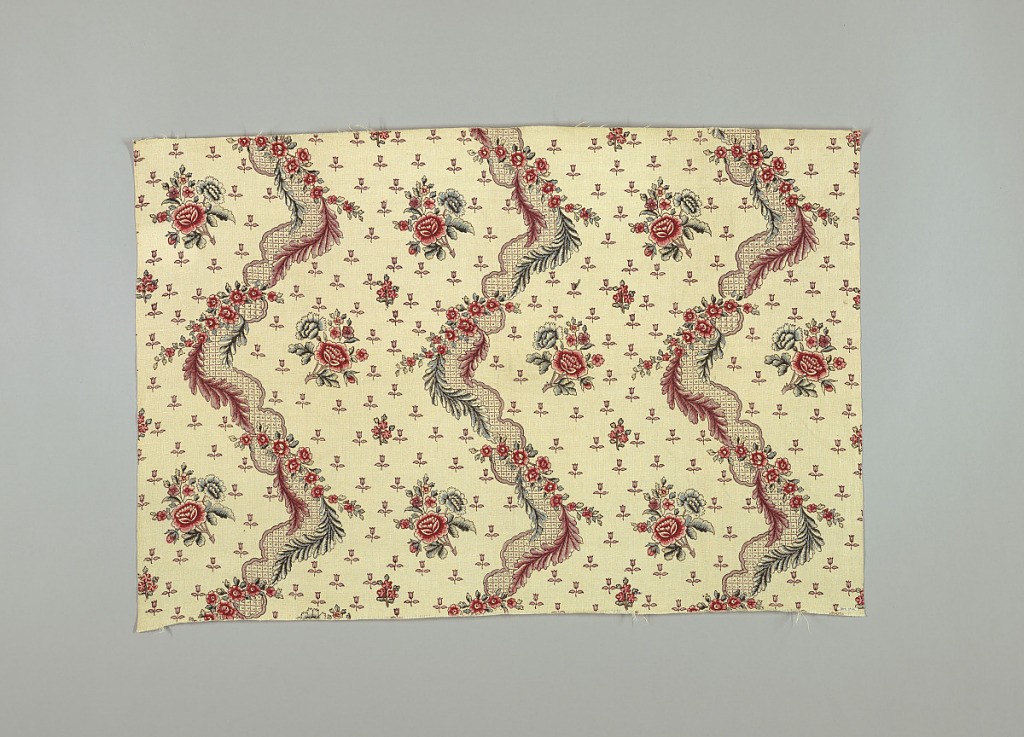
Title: Textile
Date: late 19th–early 20th century
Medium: cotton Technique: printed on plain weave
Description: Undulating columns of diaper pattern with flowers and leaves, alternating with white areas dotted with floral spars and small stylized tulips.